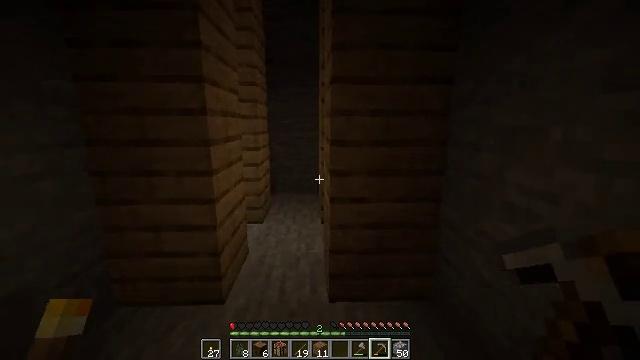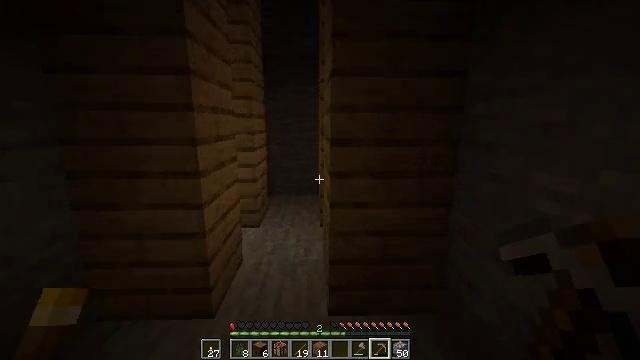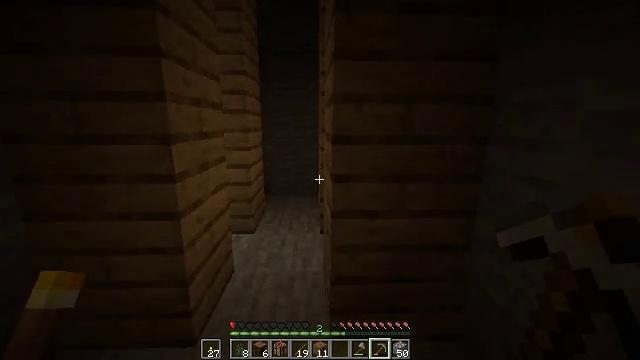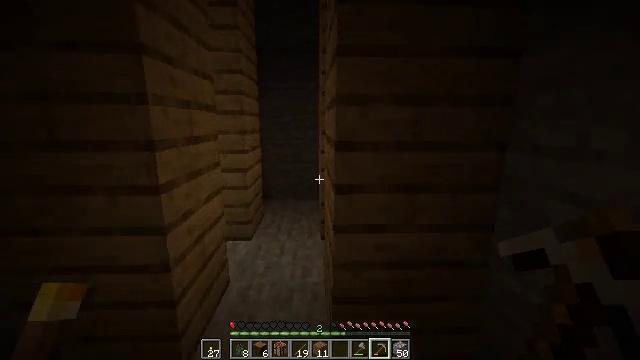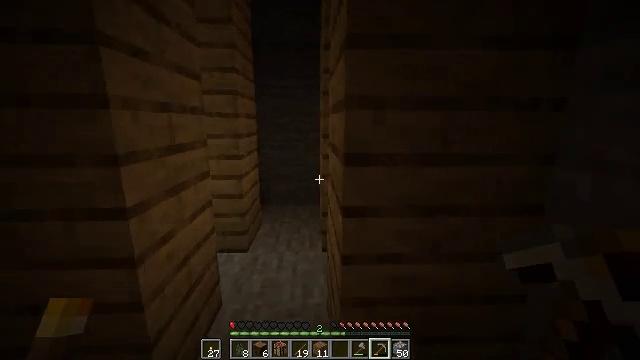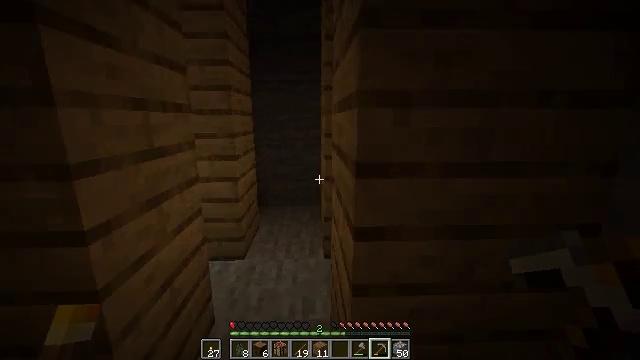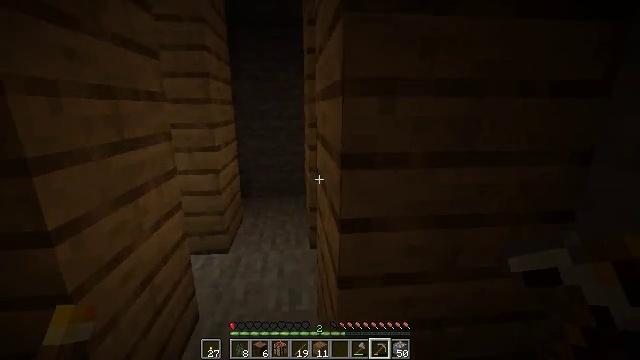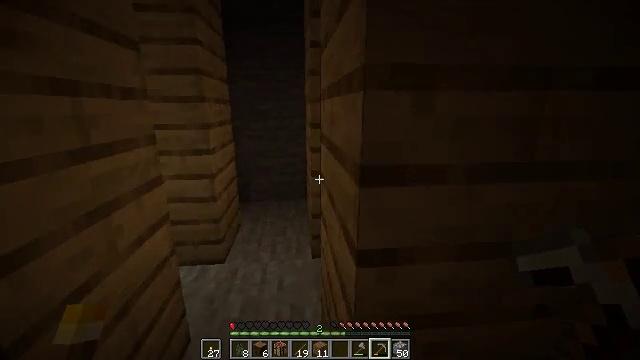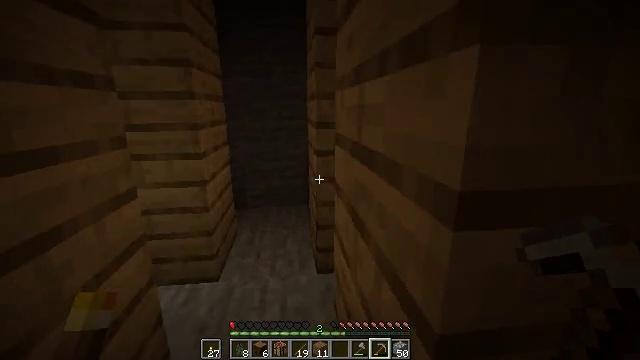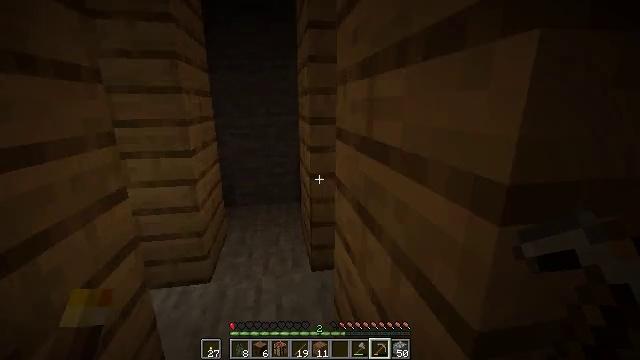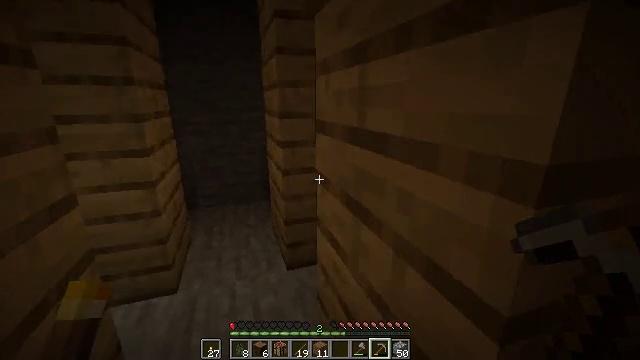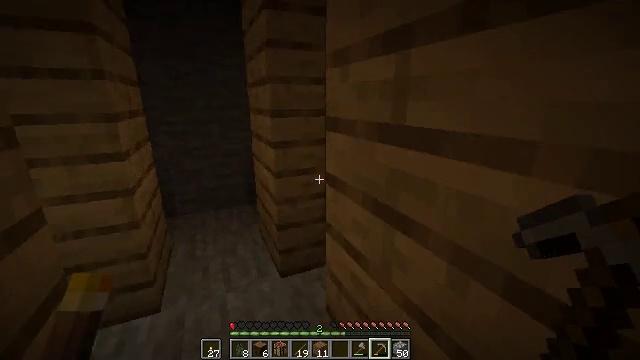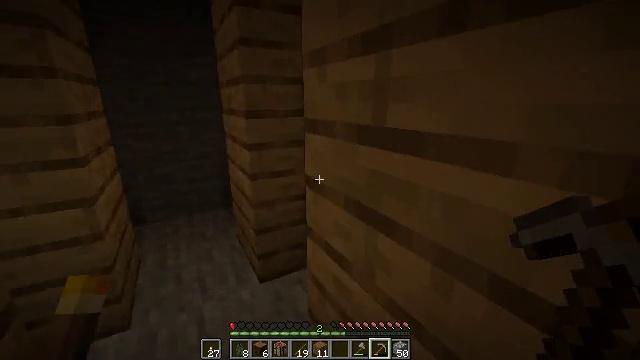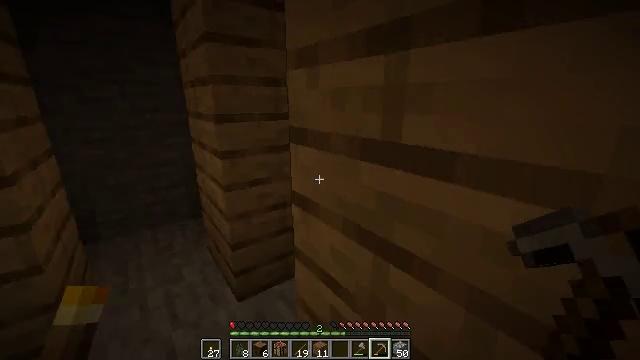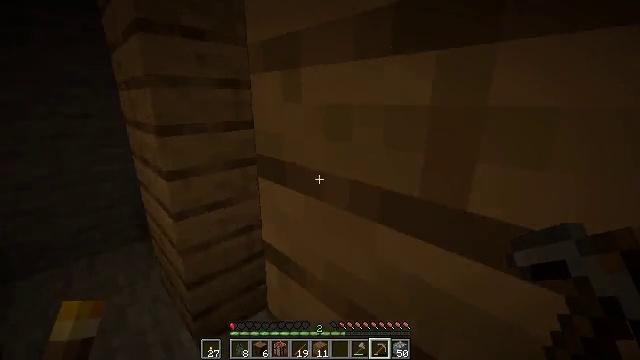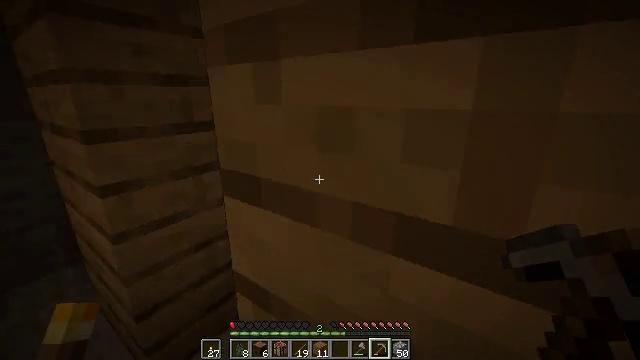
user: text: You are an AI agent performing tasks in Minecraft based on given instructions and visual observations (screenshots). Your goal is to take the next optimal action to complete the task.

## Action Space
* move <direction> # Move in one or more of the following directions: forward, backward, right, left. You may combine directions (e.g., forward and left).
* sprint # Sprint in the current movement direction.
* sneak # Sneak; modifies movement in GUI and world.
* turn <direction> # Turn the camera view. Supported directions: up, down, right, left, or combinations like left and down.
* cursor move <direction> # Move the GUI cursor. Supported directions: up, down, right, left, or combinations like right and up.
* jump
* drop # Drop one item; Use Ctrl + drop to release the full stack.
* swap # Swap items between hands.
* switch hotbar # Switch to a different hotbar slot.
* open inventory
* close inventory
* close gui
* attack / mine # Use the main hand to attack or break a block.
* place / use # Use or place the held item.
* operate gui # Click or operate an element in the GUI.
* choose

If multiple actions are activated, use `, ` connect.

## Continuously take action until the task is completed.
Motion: motion action
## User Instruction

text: Destroy the fire.
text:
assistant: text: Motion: move forward
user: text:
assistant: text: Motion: move forward
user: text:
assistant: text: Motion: move forward
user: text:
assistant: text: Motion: move forward
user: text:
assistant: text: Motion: move forward
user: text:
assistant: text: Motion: move forward, turn right and down
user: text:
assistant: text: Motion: move forward
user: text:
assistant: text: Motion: move forward and move left
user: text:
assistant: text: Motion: move forward and move left, turn right
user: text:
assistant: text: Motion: move forward and move left, turn right
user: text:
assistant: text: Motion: move forward and move left, turn right
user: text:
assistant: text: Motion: move forward, turn right
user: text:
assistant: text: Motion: move forward, turn right
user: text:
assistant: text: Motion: move forward, turn right
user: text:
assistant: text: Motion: move forward, turn right
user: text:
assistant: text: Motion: move forward, turn right
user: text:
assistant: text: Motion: move forward, turn right
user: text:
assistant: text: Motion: move forward, turn right
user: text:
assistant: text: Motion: move forward, turn right
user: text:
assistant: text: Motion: move forward, turn right
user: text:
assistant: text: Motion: move forward, turn right
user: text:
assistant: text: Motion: move forward, turn right
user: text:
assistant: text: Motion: move forward, turn right
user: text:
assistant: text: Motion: move forward
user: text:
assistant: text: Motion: move forward
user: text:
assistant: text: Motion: move forward
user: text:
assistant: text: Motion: move forward and move left
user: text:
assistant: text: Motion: move forward and move left
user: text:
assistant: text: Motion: move forward and move left
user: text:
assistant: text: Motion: move forward and move left, turn right